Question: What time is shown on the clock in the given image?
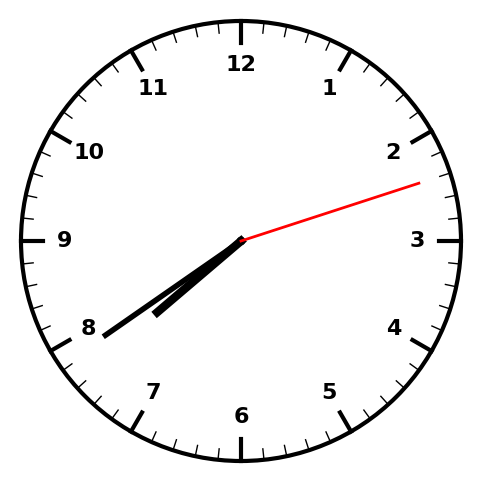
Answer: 07:39:12